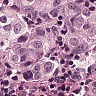
Metastatic tissue present: yes